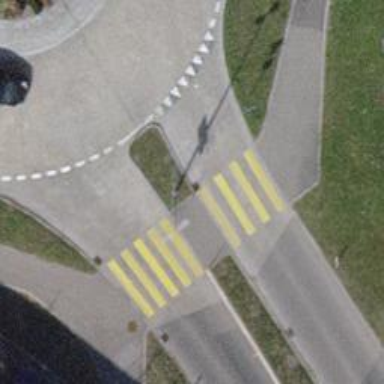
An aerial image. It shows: Marked crossing with pedestrian island.